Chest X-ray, AP view. Patient: 27 years old, sex F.
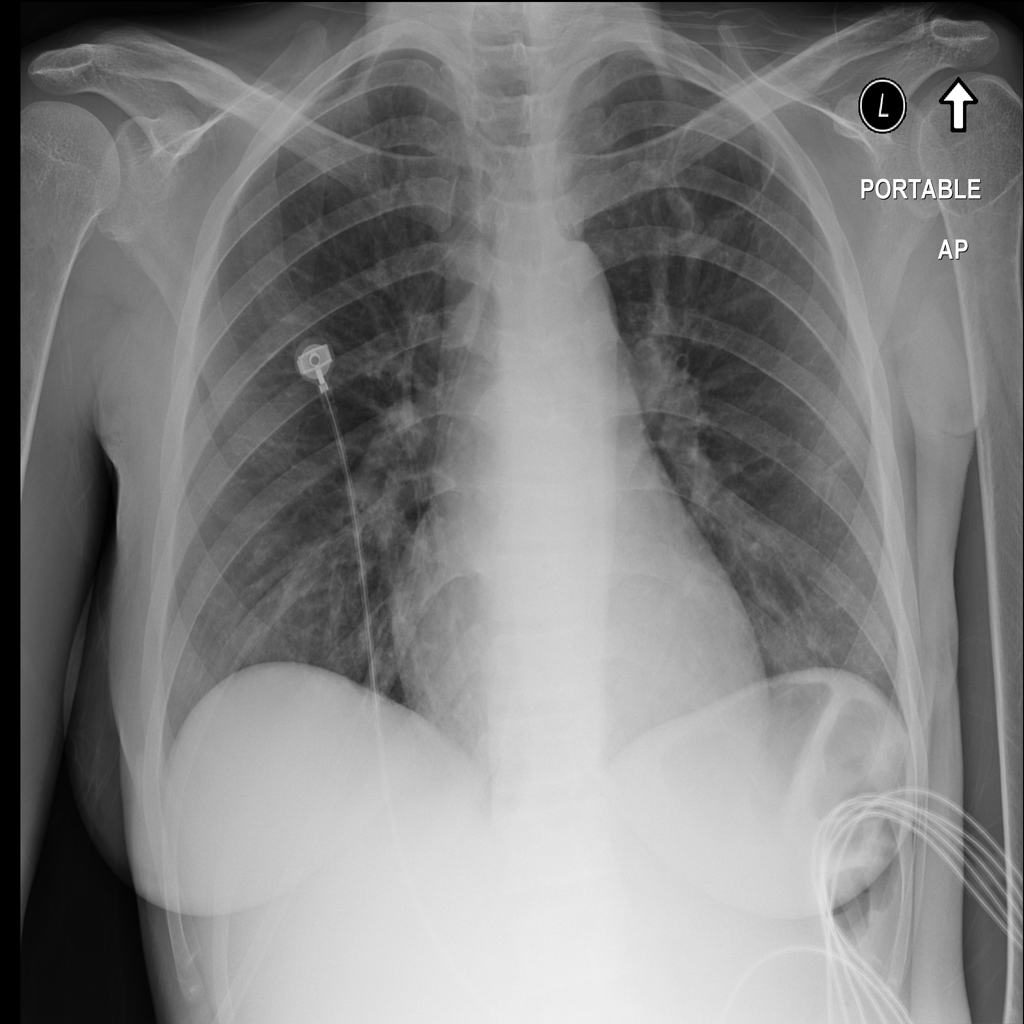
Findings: No Finding